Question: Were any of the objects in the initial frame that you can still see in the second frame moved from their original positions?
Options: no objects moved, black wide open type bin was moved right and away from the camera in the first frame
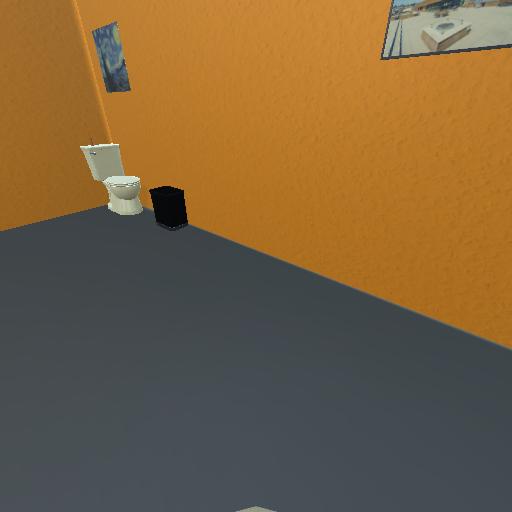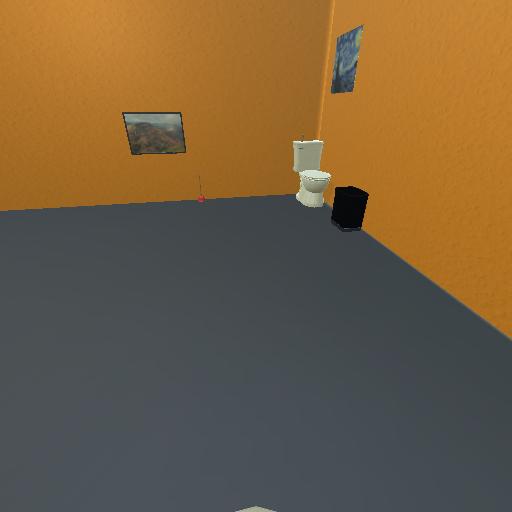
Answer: no objects moved